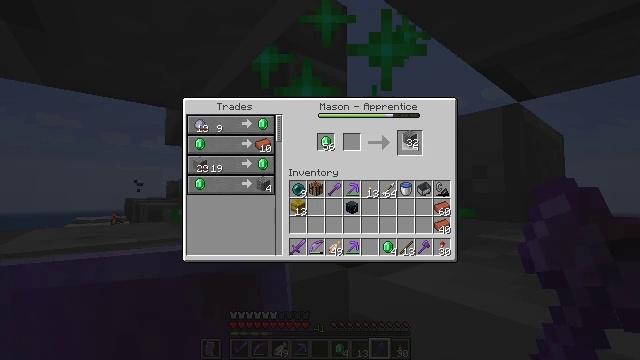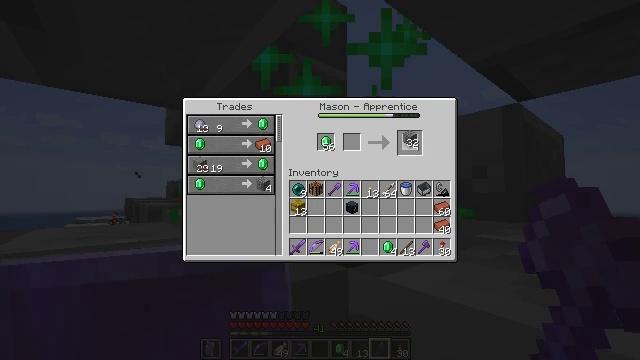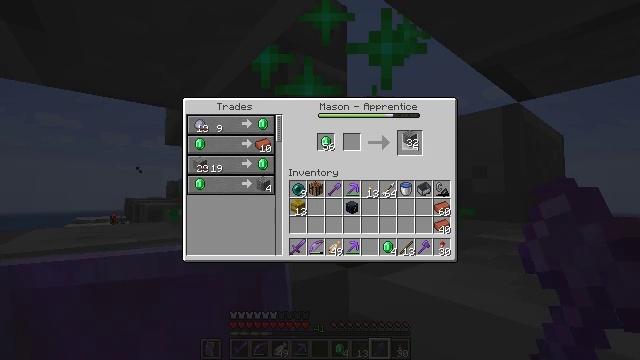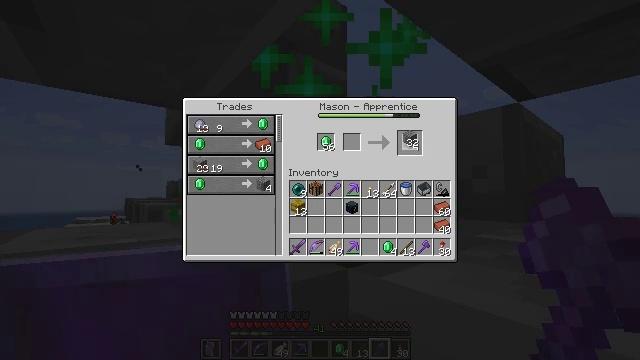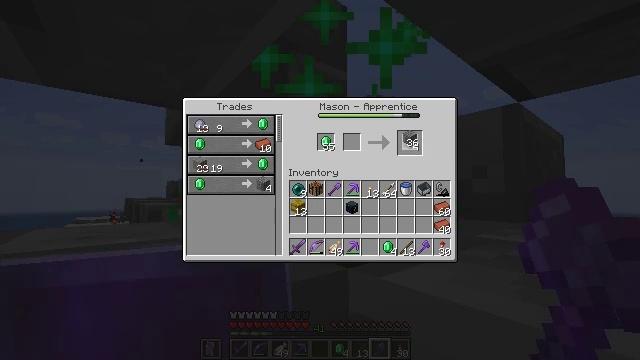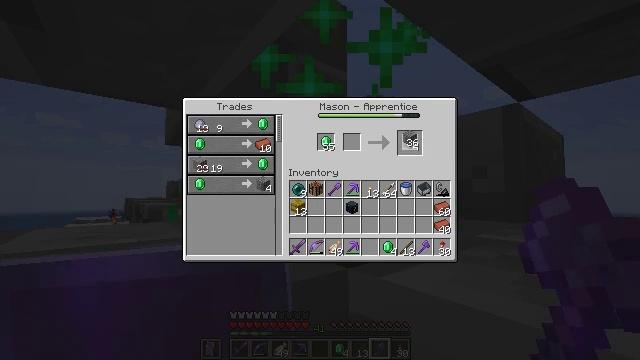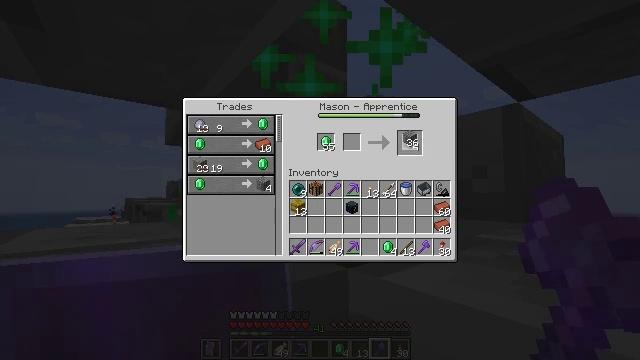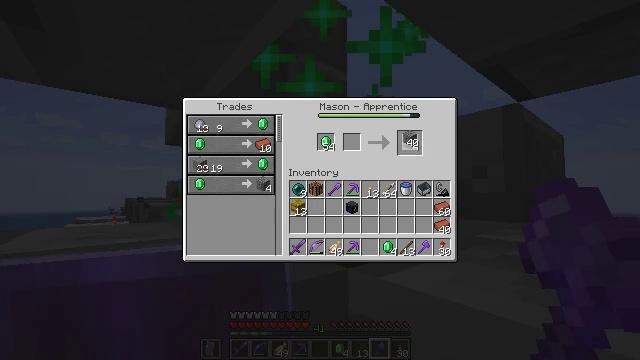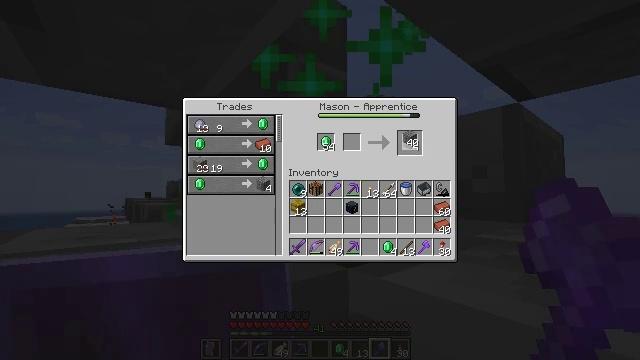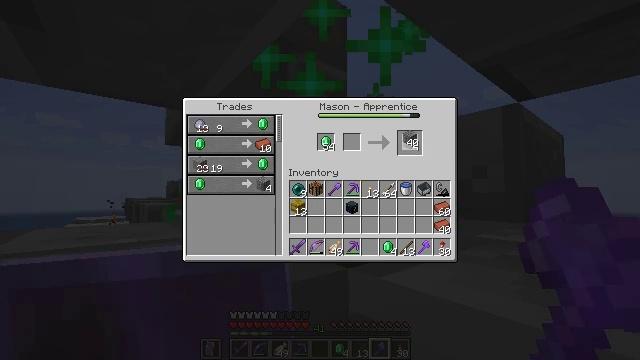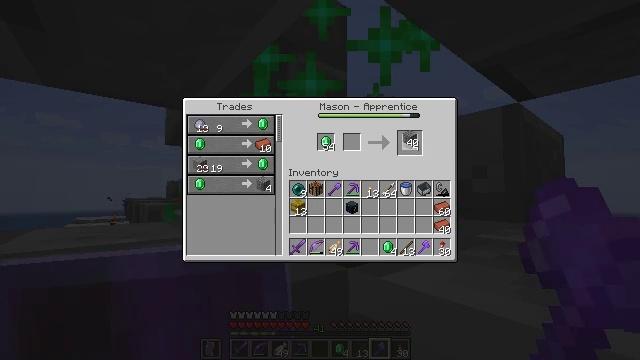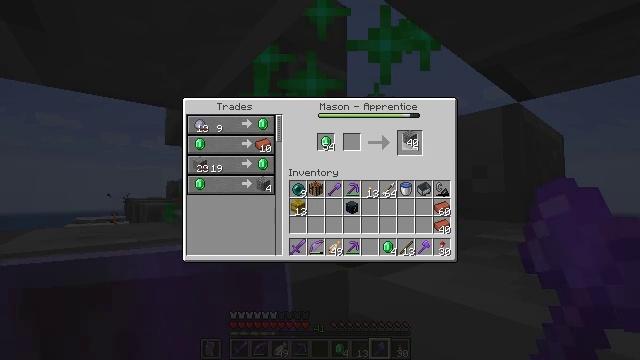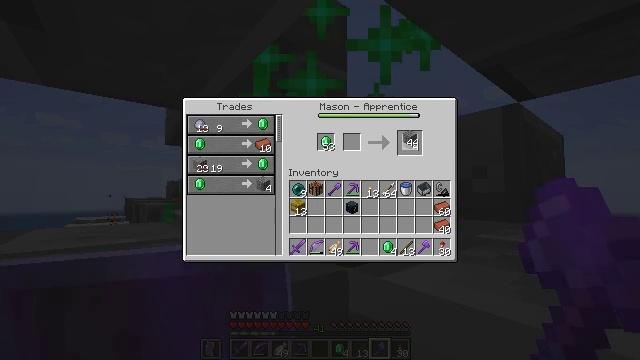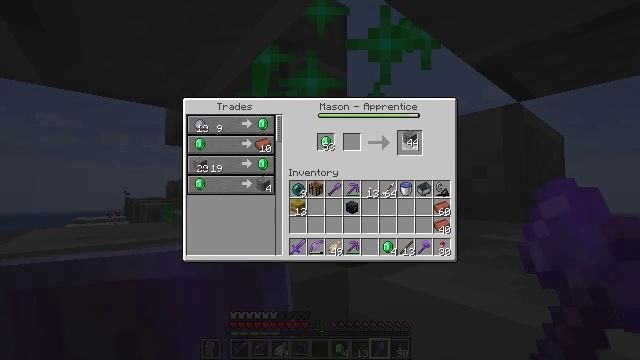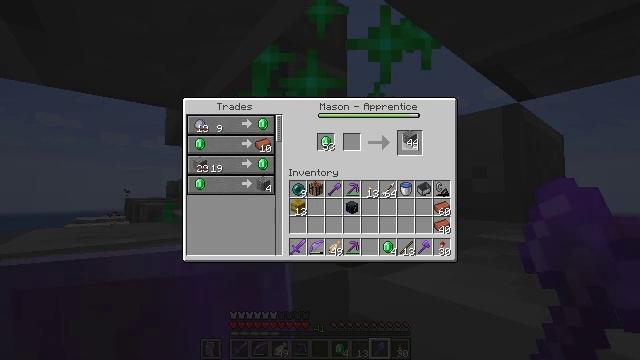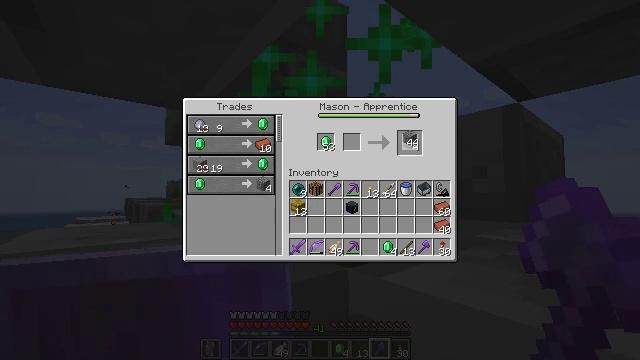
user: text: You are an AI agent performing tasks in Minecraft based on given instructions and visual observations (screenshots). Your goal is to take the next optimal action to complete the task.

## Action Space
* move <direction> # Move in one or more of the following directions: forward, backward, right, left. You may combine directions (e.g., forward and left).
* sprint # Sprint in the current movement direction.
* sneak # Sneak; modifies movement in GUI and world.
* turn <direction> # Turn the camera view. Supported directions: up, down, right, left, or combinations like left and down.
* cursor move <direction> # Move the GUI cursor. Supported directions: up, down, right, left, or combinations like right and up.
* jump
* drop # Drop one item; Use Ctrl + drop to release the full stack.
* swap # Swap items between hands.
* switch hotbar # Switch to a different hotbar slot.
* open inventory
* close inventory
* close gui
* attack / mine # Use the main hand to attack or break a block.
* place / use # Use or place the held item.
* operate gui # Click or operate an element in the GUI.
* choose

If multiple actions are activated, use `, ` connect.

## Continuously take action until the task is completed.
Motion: motion action
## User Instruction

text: Combine stone bricks to craft chiseled stone bricks.
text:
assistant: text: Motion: attack / mine
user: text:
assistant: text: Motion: attack / mine
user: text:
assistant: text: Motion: attack / mine
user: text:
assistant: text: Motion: no_op
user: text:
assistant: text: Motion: attack / mine
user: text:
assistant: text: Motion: attack / mine
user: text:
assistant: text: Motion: no_op
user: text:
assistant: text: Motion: attack / mine
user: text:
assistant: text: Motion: attack / mine
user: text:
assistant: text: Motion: attack / mine
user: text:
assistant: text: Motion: attack / mine
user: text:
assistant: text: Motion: no_op
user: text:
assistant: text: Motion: no_op
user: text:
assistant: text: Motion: no_op
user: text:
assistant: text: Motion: no_op
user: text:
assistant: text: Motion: no_op
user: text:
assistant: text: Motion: no_op
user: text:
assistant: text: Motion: no_op
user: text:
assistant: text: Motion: no_op
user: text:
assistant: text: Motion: no_op
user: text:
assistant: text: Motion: attack / mine
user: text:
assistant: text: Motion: attack / mine
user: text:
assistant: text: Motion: attack / mine
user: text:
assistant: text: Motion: attack / mine
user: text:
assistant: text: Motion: no_op
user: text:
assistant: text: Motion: no_op
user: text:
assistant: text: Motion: no_op
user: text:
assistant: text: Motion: no_op
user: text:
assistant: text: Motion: no_op
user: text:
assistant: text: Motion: no_op